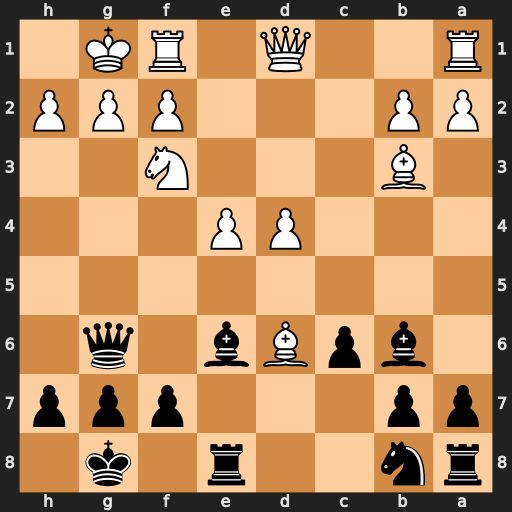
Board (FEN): rn2r1k1/pp3ppp/1bpBb1q1/8/3PP3/1B3N2/PP3PPP/R2Q1RK1
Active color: b
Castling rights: -
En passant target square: -
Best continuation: Bxb3 Qxb3 Qxd6